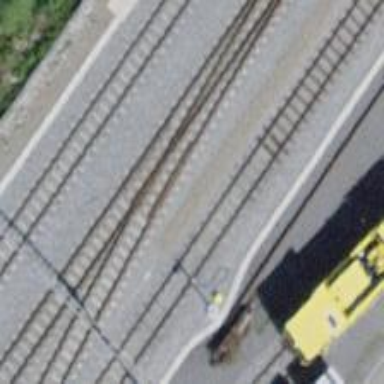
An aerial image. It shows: Narrow-gauge railway with one track passing through service yard. The railway is electrified with contact line.